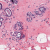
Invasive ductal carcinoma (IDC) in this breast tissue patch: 0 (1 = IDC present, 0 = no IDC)